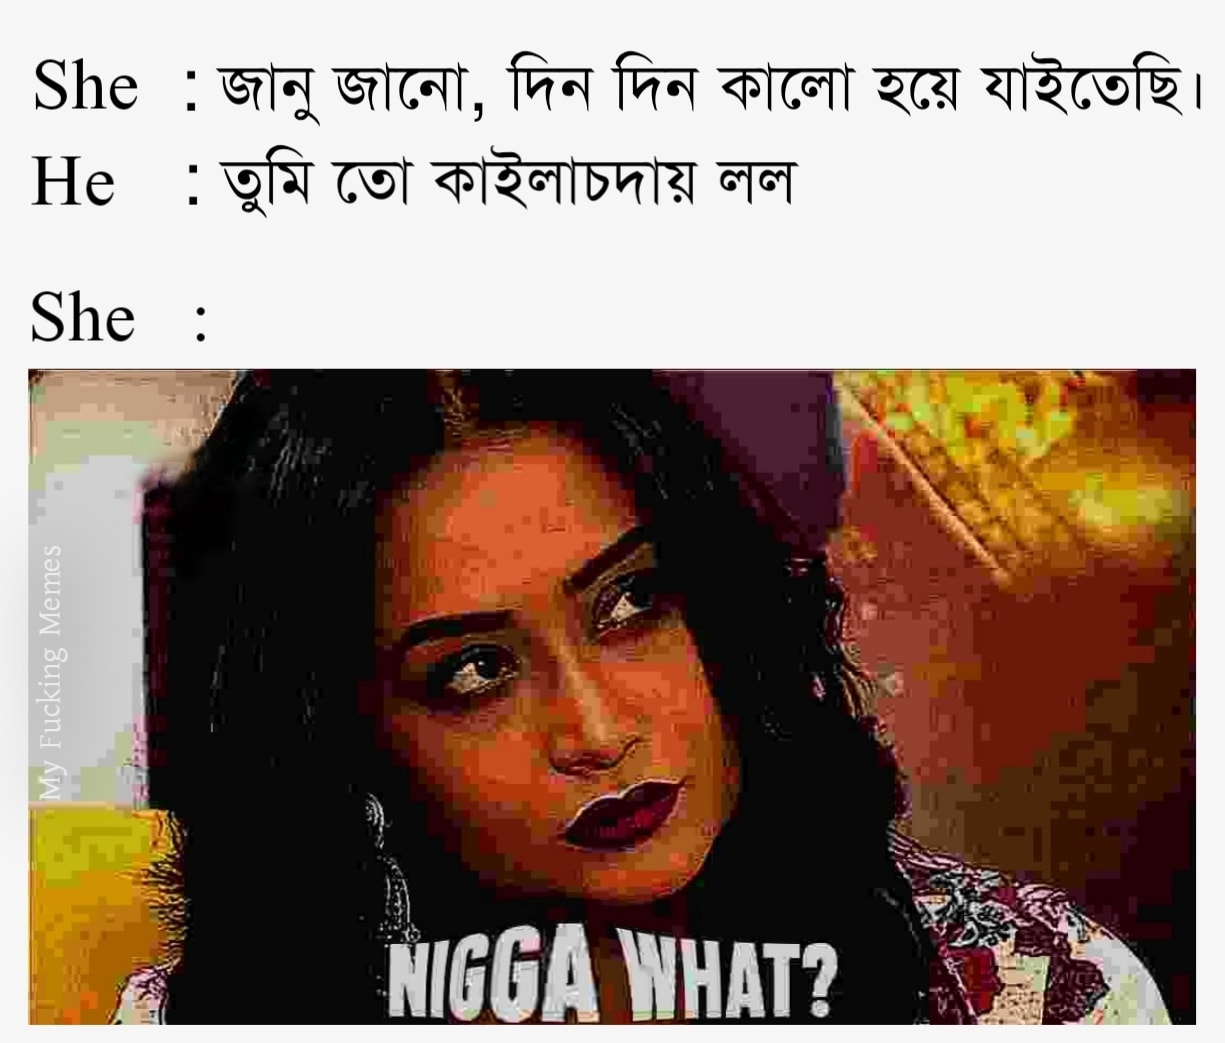
Text: She  : জানু জানো, দিন দিন কালো হয়ে যাইতেছি ।    He :  তুমি তো কাইলাচদায় লল   She:   NIGGA WHAT
Label: Hate
Hate category: Personal Offence
Targeted group: Individual